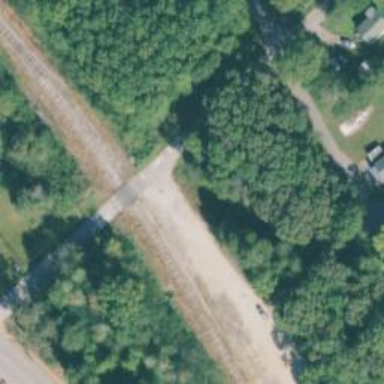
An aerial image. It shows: Railway level crossing.